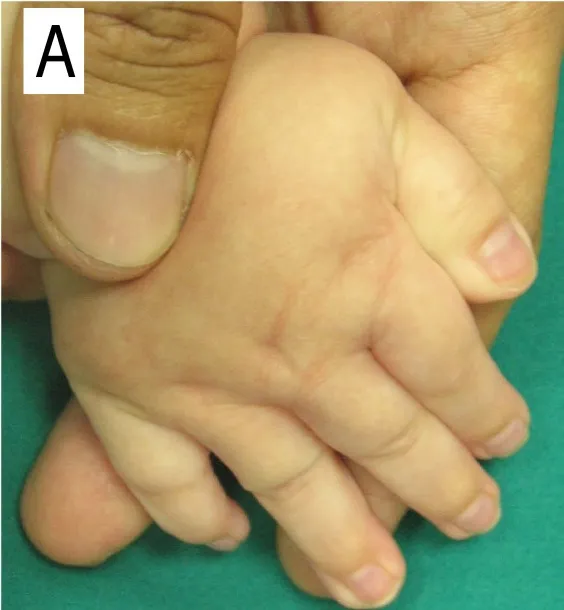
Clinical features of our patient at the age of three years. Dysmorphic facial features include a prominent nasal bridge, hypertelorism and down-slanting palpebral fissures. Other features include. Broad thumbs, and ,fingers.
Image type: medical_photograph (other_medical_photograph)